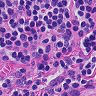
Metastatic tissue present: no